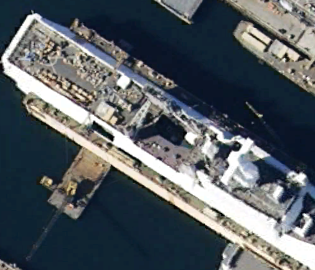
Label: combat